Question: I am unable to find the problem in this code.
I am trying to do Facebook Integration where login is successful but problem comes at sharing time. During share, the dialog box must take the mentioned text and the values of 4 textViews.
Source Code :
'''
pop.setOnMenuItemClickListener(new PopupMenu.OnMenuItemClickListener()
{
@Override
public boolean onMenuItemClick(MenuItem item) {
//Facebook Share
if(item.getItemId()== R.id.facebook) {
{
ShareDialog shareDialog = new ShareDialog(MainActivity.this);
if (ShareDialog.canShow(ShareLinkContent.class)) {
ShareLinkContent content = new ShareLinkContent.Builder(). setContentTitle("Test").
setContentUrl(Uri.parse("http://developers.facebook.com/android")).
setContentDescription(teamA.getText()+ scoreTeamA.getText()+ teamB.getText() + scoreTeamB.getText()).build();
shareDialog.show(content);
}
}
}
'''
From the Share Pop-up Menu, when I click on Facebook it shows the URL context but doesn't show the values of 2-Text Edits and 2-textViews.
Snippet:
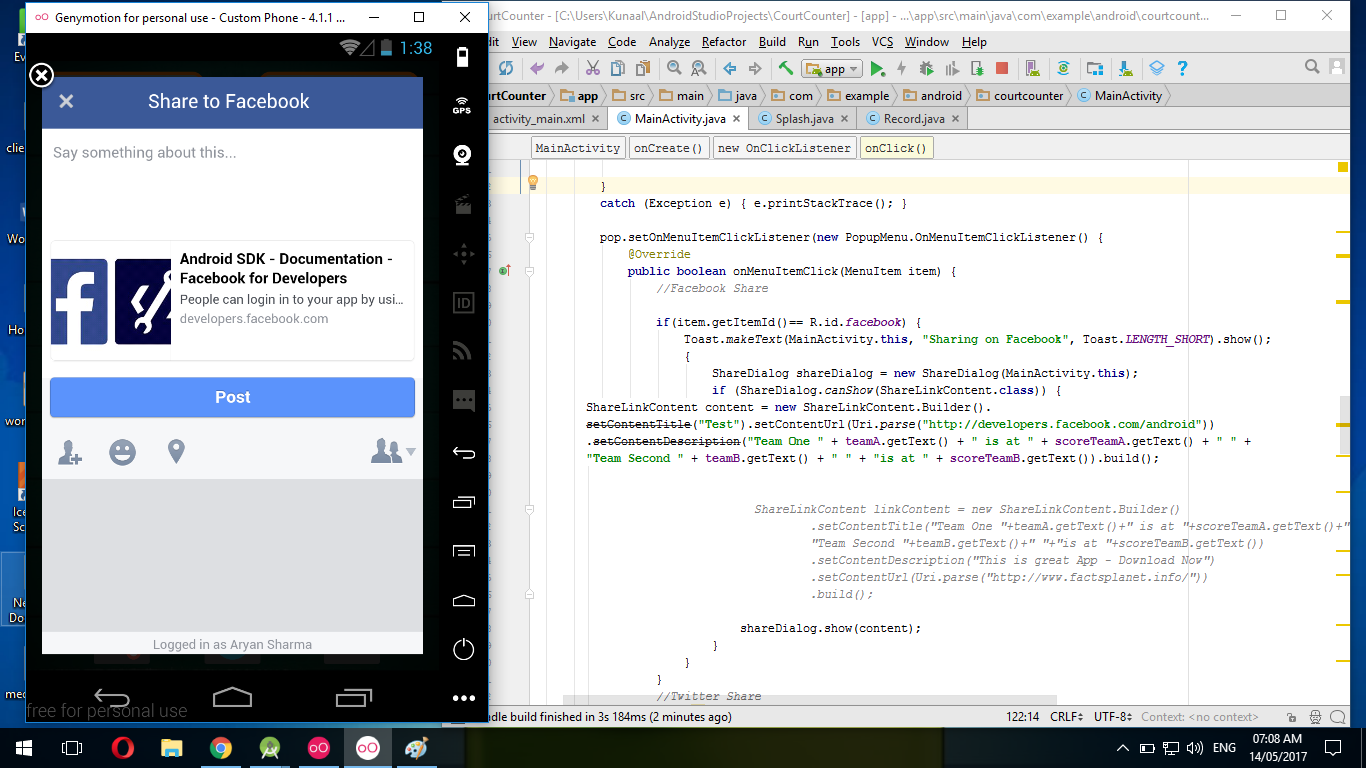
Answer: Try using: 'teamA.getText().toString()' in 'setContentDescription()'
'''
setContentDescription(teamA.getText().toString()+ scoreTeamA.getText().toString()+
teamB.getText().toString() + scoreTeamB.getText().toString())
'''